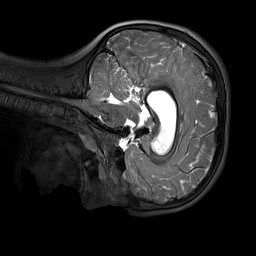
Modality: T2w
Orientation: sagittal
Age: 9
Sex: male
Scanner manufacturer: siemens
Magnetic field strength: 3 T
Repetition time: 3.2 s
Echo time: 0.408 s